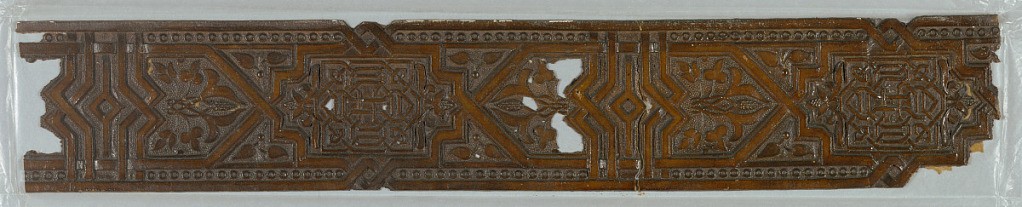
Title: Lincrusta
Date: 1877–1890
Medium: Linseed oil
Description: Lincrusta border with horizontal arabesque design.